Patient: sex M, age 74
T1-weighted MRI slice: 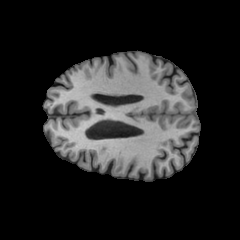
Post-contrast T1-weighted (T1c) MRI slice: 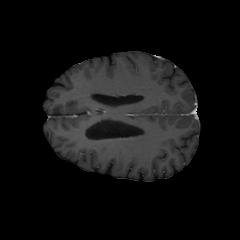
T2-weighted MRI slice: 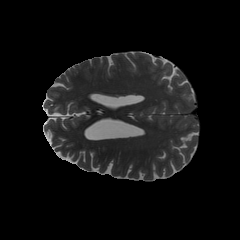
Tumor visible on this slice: no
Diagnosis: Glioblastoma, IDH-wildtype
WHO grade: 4